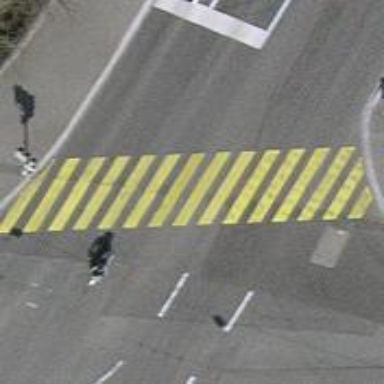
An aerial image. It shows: Road crossing with traffic signals.